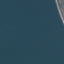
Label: SeaLake